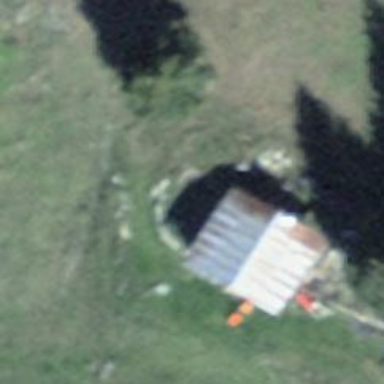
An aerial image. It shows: Detached building with gabled roof.